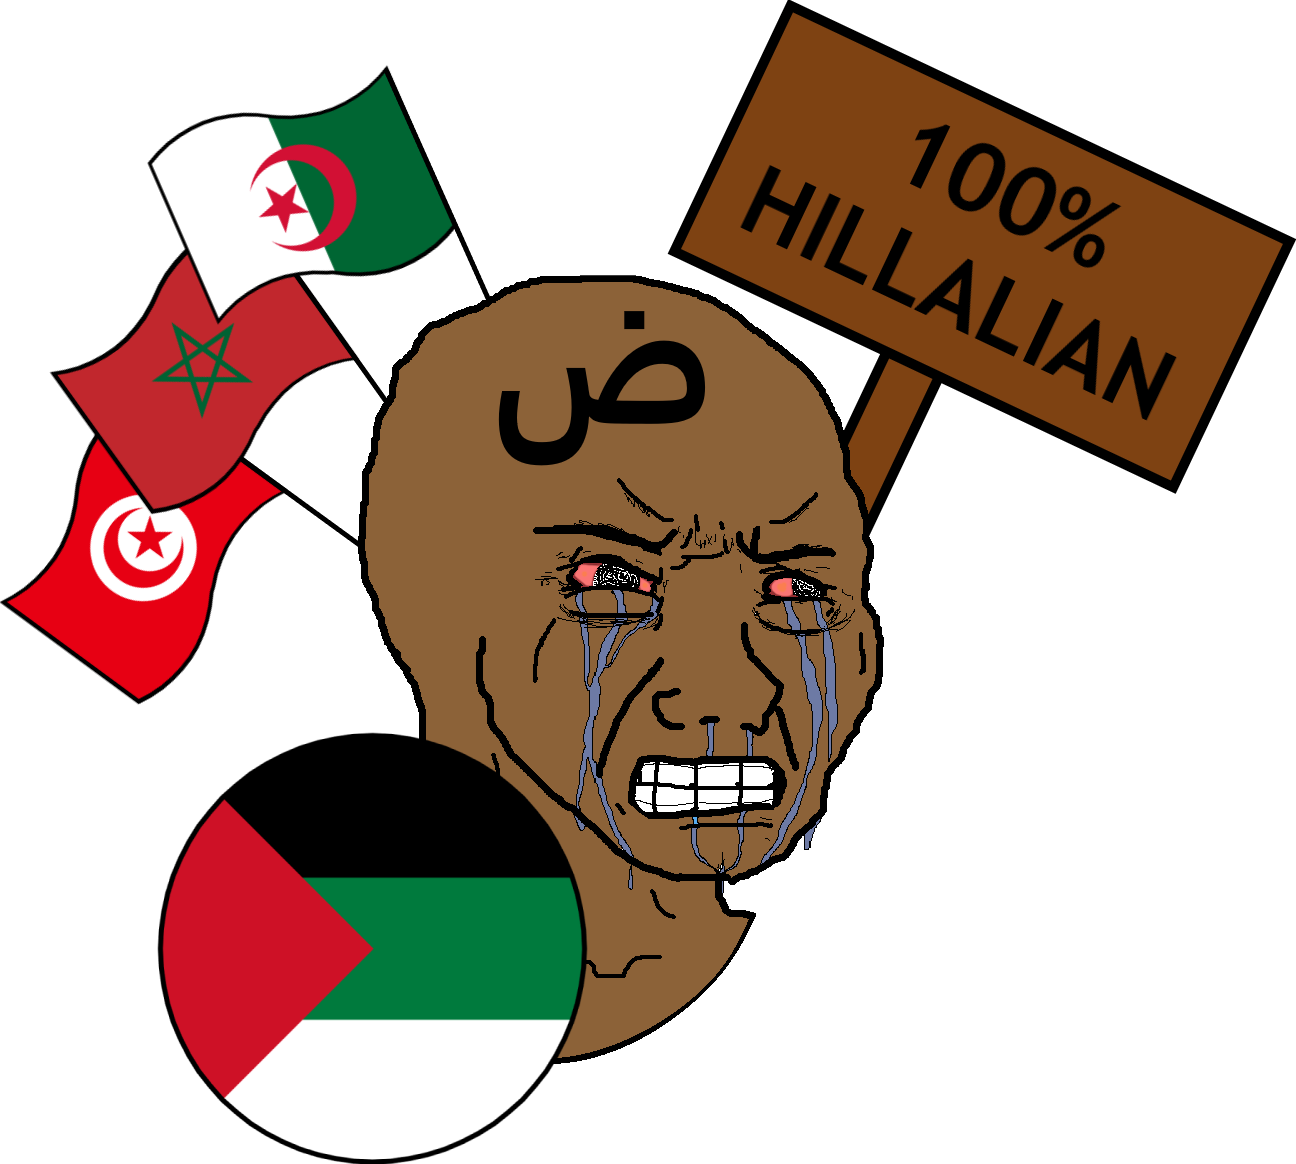
Label: 5_Crying_Wojak